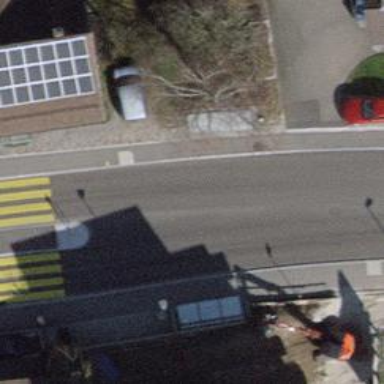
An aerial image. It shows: Bus stop with designated public transport stop position.